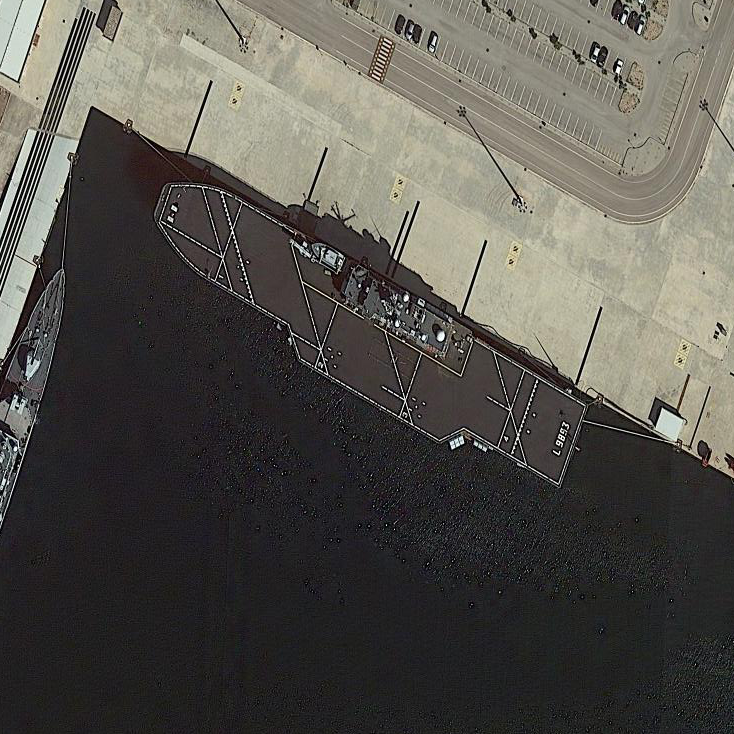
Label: assault